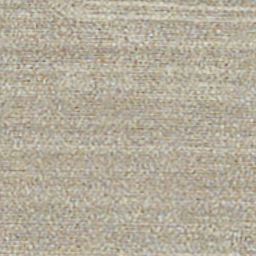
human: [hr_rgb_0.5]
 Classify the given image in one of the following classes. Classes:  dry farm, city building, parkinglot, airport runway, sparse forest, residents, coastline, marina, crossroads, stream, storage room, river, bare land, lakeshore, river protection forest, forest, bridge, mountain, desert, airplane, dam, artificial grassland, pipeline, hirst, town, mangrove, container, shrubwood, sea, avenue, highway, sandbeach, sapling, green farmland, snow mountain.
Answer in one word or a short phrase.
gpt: dry farm